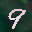
Label: 9